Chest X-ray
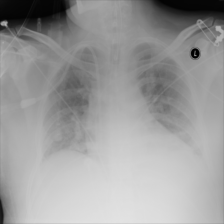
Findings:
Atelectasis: negative
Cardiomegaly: negative
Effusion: negative
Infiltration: negative
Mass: negative
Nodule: negative
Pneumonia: negative
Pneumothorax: negative
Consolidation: negative
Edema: negative
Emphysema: negative
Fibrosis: negative
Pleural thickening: negative
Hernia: negative